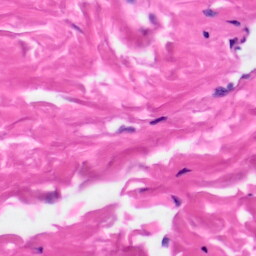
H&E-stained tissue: Skin